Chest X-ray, AP view. Patient: 54 years old, sex F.
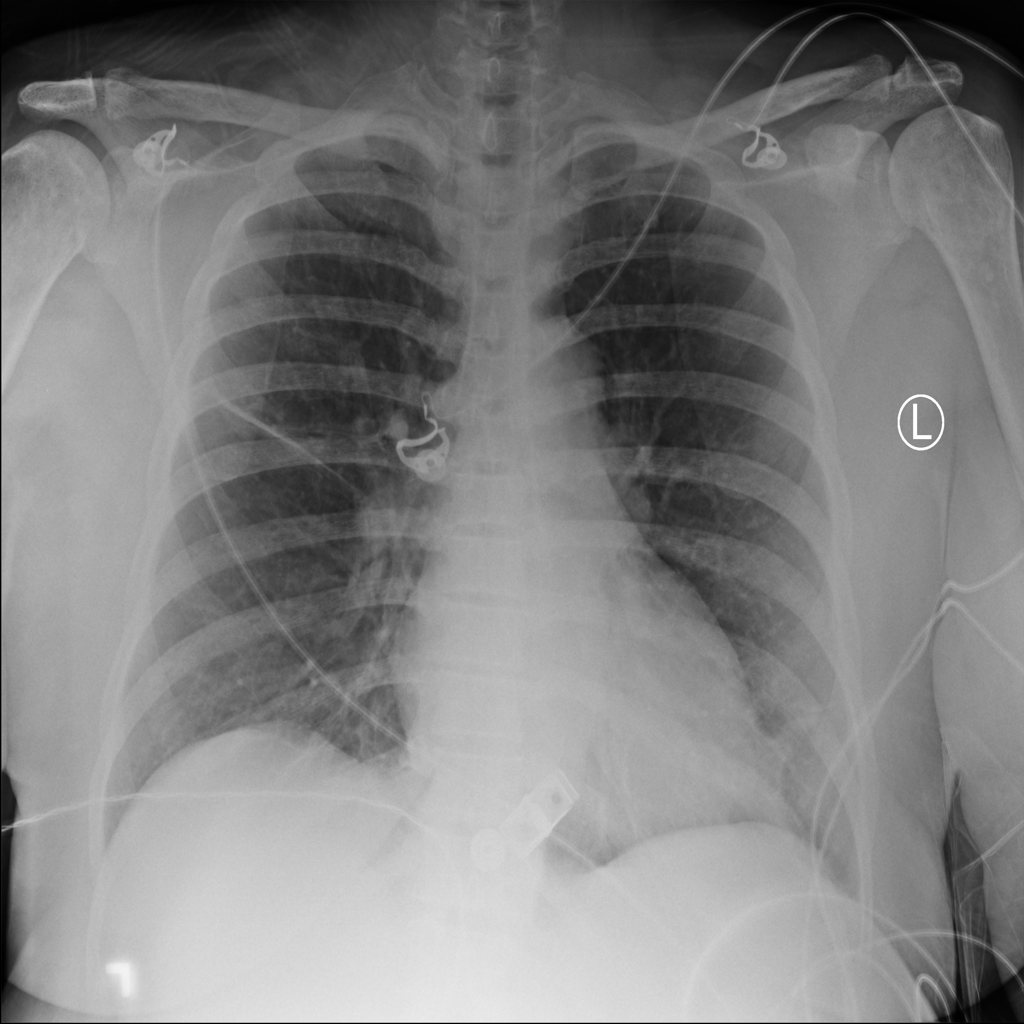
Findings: Pleural_Thickening